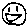
Label: smiley face